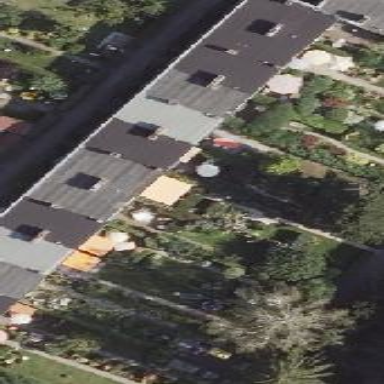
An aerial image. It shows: Residential garden area classified as leisure land.